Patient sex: M
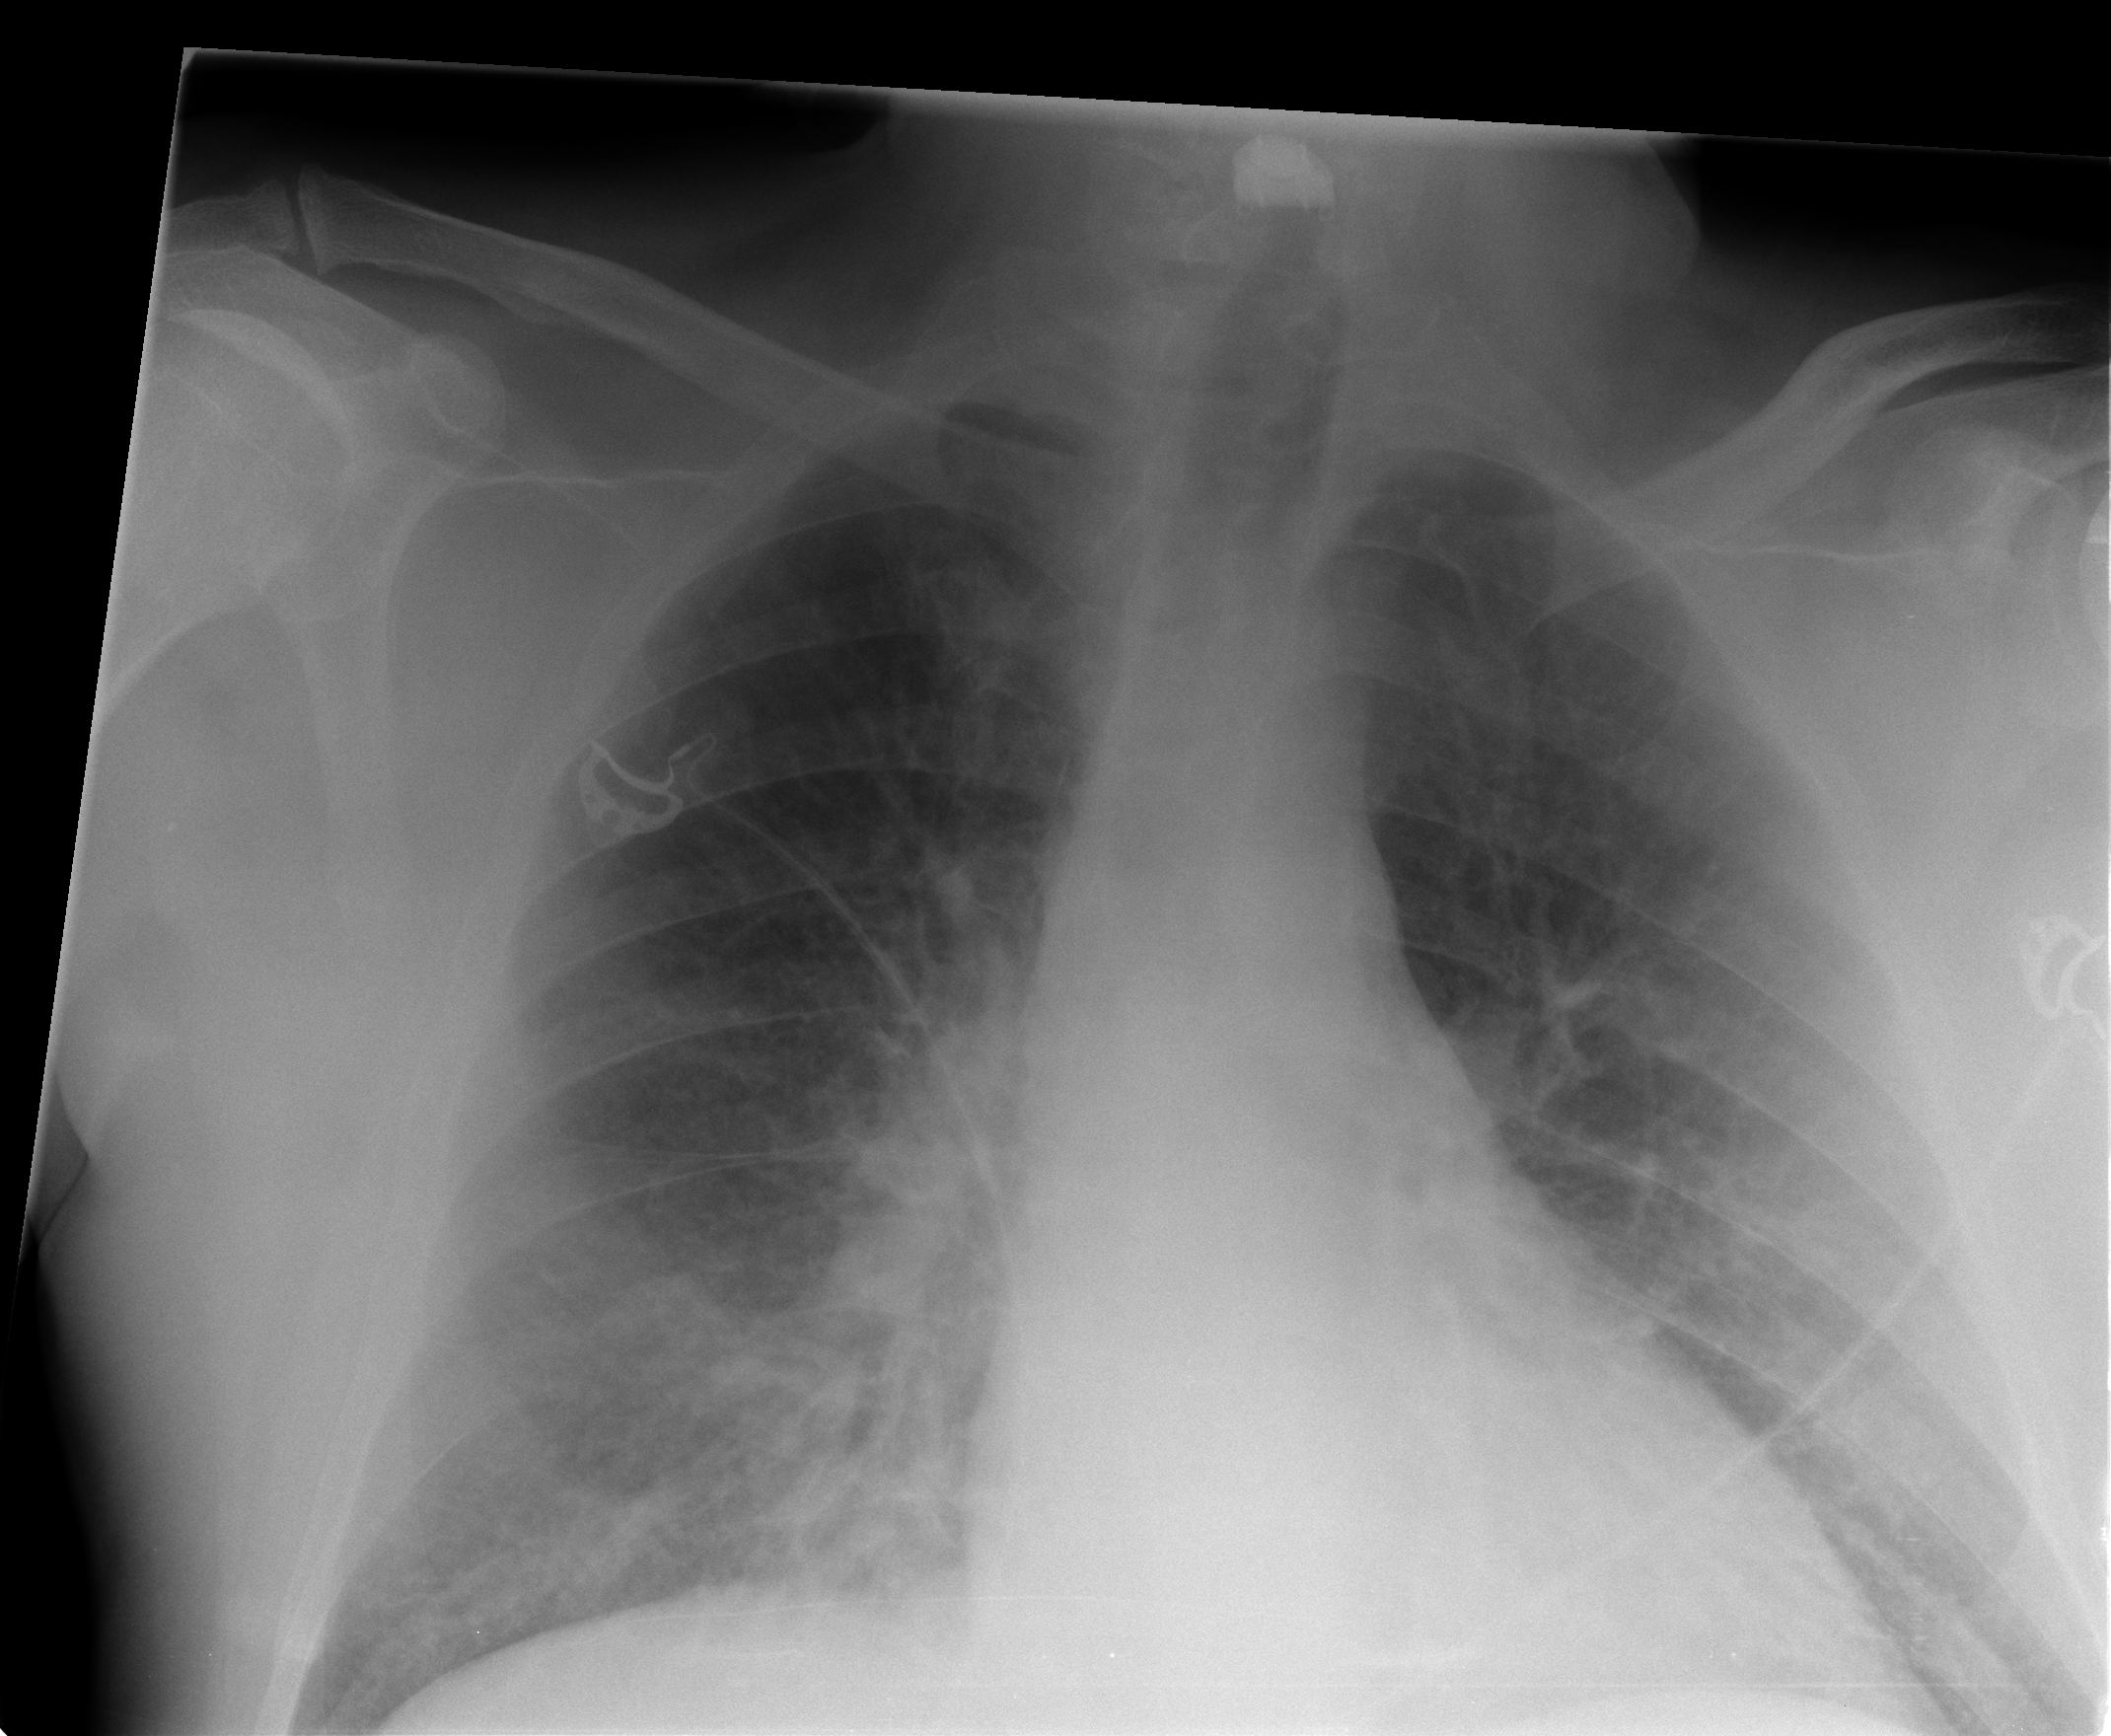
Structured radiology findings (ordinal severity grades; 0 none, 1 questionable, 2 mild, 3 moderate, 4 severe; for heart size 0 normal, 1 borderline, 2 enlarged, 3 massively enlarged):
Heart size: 1
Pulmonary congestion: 0
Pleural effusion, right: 0
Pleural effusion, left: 0
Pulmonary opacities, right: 2
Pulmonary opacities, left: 2
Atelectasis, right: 2
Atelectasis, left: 2